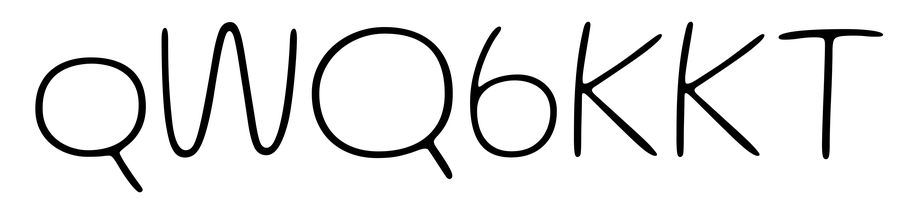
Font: Gluten_Thin